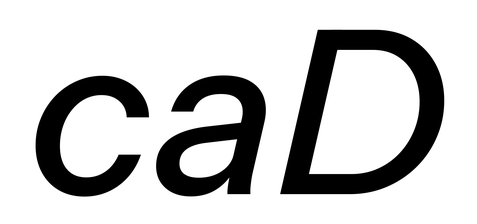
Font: InstrumentSans-Italic_Medium_Italic